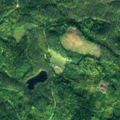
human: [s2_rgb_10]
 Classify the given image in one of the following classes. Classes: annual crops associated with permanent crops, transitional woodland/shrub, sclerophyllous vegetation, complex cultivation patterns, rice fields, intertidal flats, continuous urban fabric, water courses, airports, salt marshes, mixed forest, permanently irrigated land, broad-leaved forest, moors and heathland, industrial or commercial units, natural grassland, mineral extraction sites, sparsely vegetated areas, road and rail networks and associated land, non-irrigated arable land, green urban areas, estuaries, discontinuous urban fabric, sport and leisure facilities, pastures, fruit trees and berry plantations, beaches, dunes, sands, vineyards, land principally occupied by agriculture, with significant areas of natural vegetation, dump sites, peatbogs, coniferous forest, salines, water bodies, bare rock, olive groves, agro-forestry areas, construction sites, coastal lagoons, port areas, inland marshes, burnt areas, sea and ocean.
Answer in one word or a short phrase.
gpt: coniferous forest, mixed forest